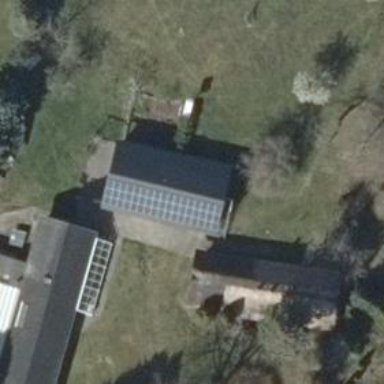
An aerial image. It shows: Small solar photovoltaic panel used as generator to produce electricity.